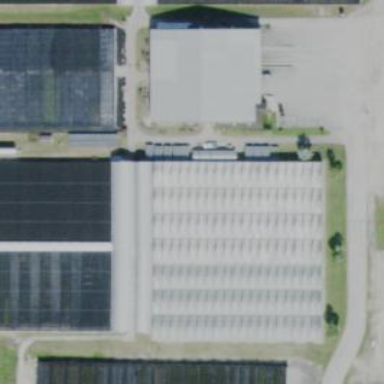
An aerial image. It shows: Area dedicated to greenhouse horticulture.